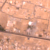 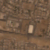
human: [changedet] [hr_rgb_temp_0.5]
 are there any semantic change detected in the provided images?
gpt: Many buildings have been added in this area.